Interaction volume radius: 5 \u00c5
Interaction volume height: 40 \u00c5
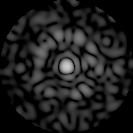
Disorder parameter: 0.8342